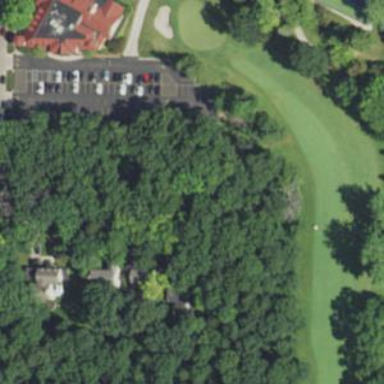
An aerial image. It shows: Golf fairway surrounded by grass.